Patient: sex F, age 34
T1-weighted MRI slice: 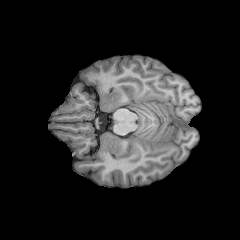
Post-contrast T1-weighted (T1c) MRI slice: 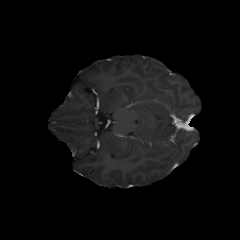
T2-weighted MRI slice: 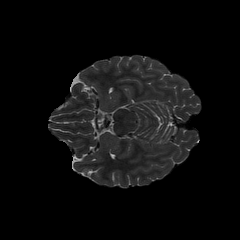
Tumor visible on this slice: no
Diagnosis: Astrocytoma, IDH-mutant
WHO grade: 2